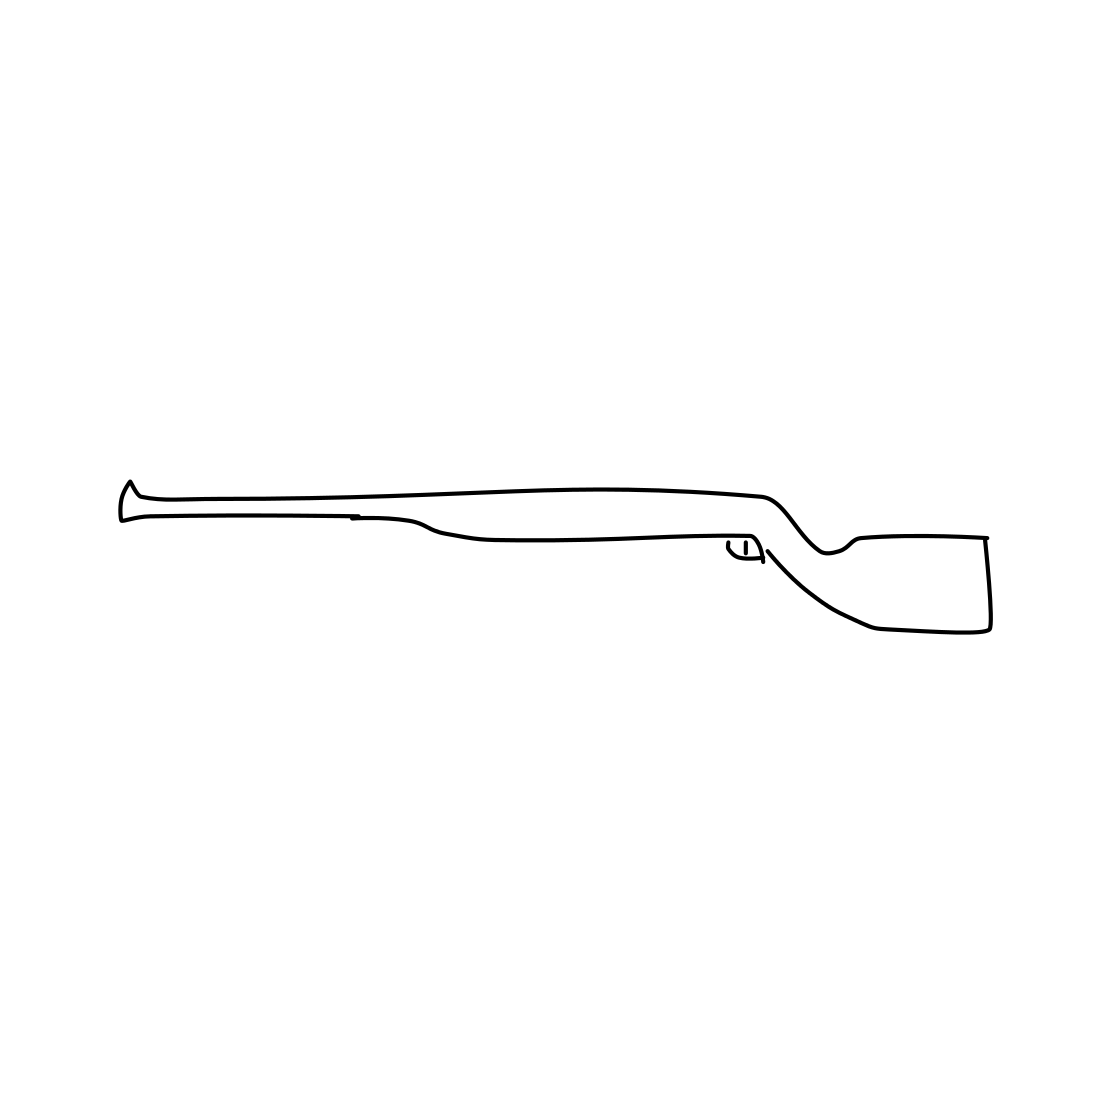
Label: rifle